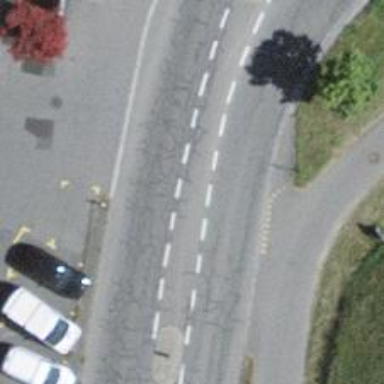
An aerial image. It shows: Asphalt cycleway.